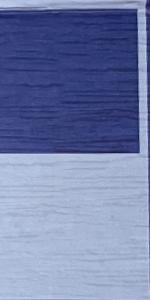
Label: Empty